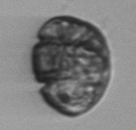
Label: Margalefidinium